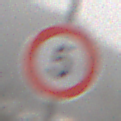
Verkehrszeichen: Geschwindigkeit5
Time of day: Midday
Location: Outdoor (Nature)
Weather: Overcast
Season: Winter
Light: Natural